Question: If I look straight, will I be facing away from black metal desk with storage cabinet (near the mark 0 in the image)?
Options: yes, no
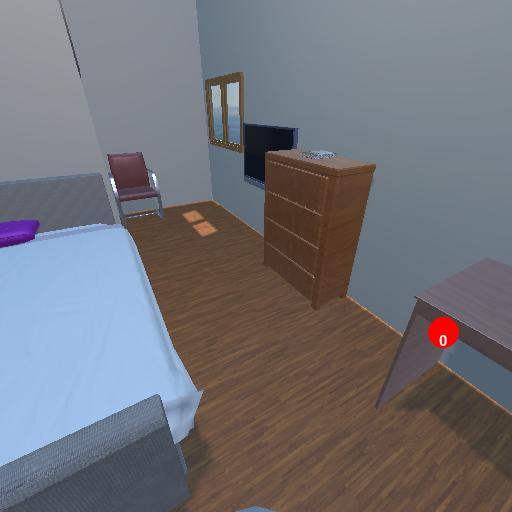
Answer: yes